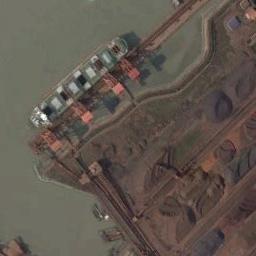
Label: ship